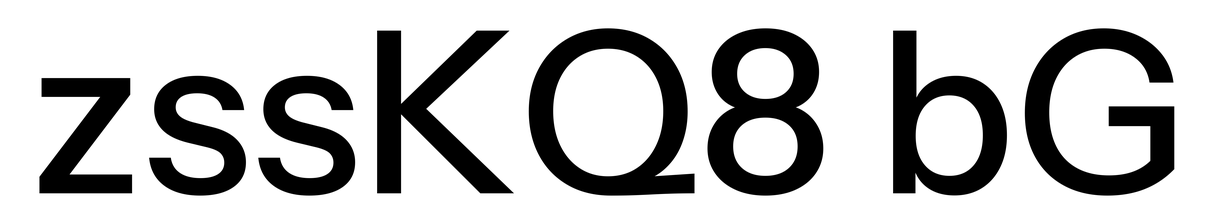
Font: InstrumentSans_Medium